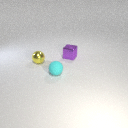
small cyan rubber sphere in front of small purple metal cube